Question: I'm a Magento nube and am having difficulty getting the category description to display.
I've included the code below and any help would be greatly appreciated.
'''
<?php if($_description=$this->getCurrentCategory()->getDescription()): ?>
<div class="category-description std">![enter image description here][1]
<?php echo $_helper->categoryAttribute($_category, $_description, 'description') ?>
</div>
<?php endif; ?>
'''

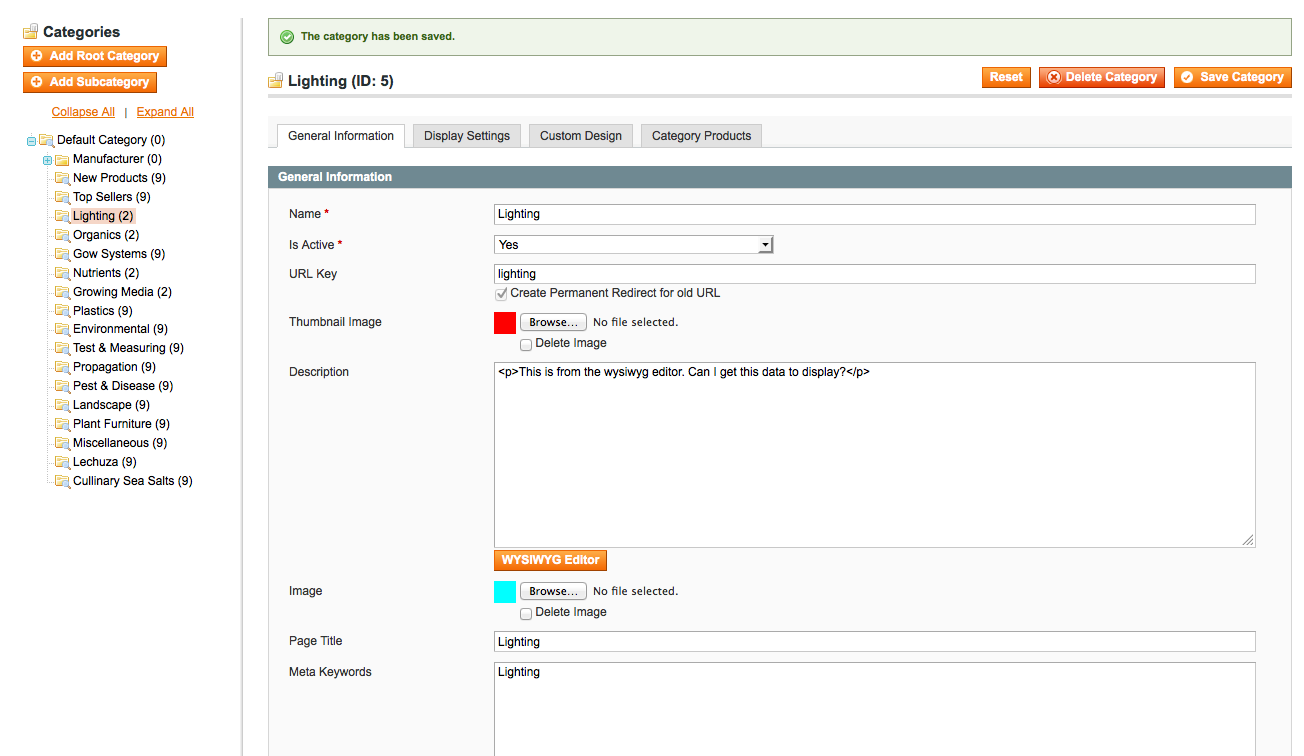
Answer: you can try if you have not category instance.
'''
<?php echo Mage::registry('current_category')->getDescription()?>
'''